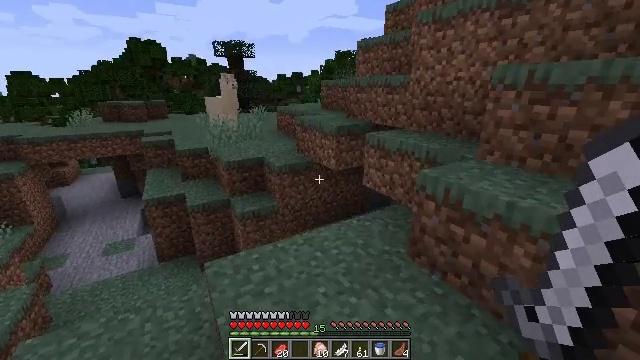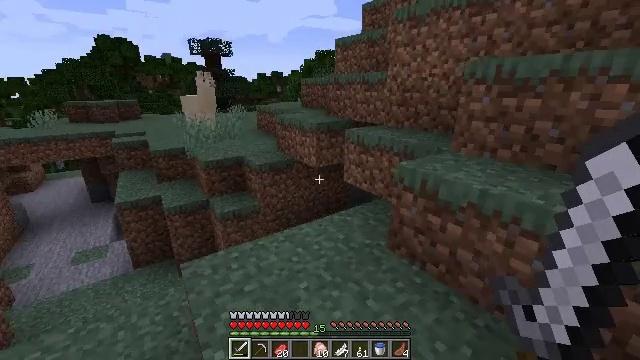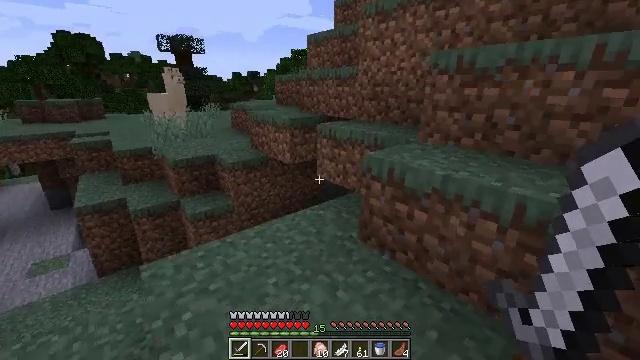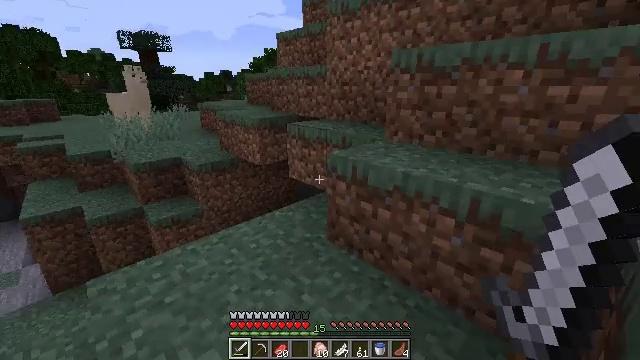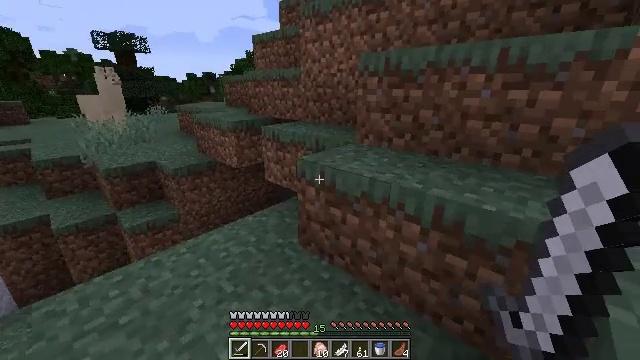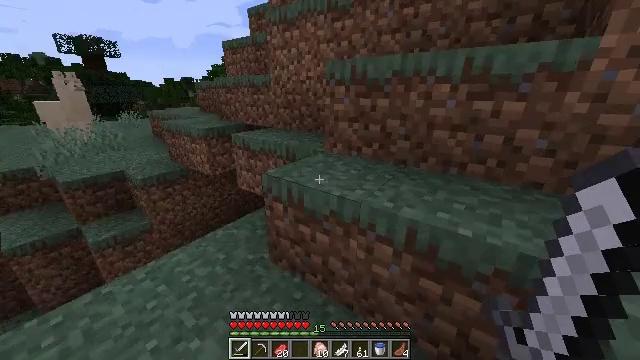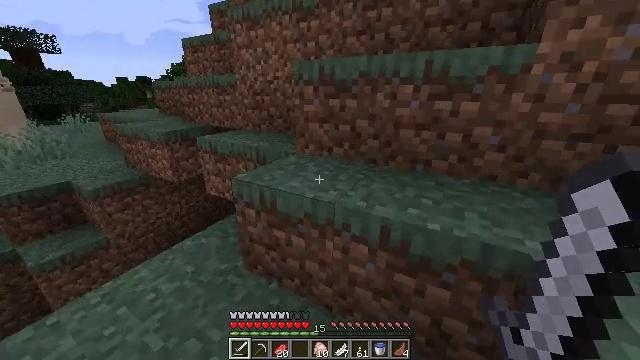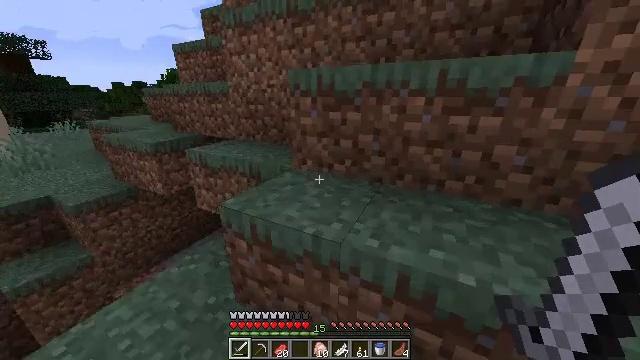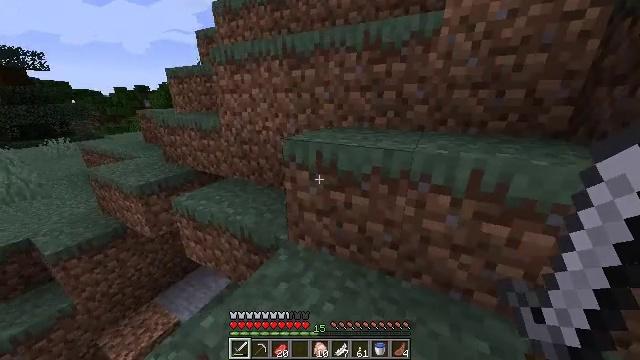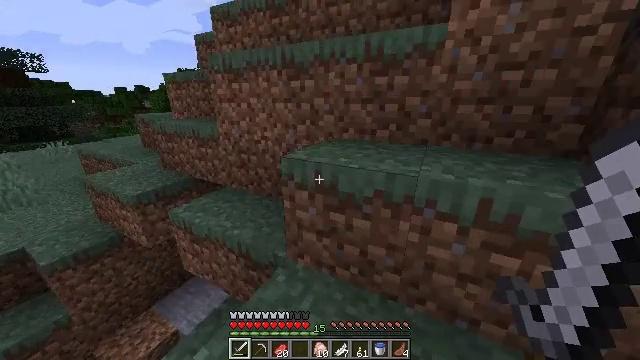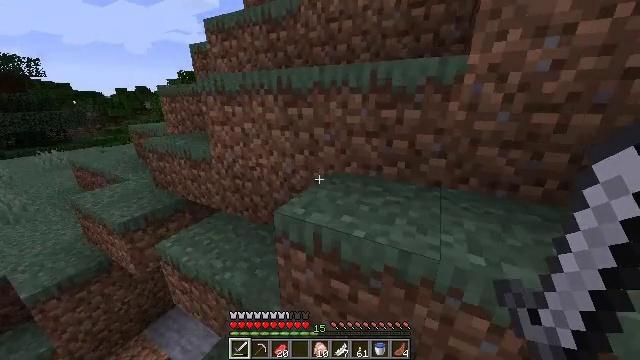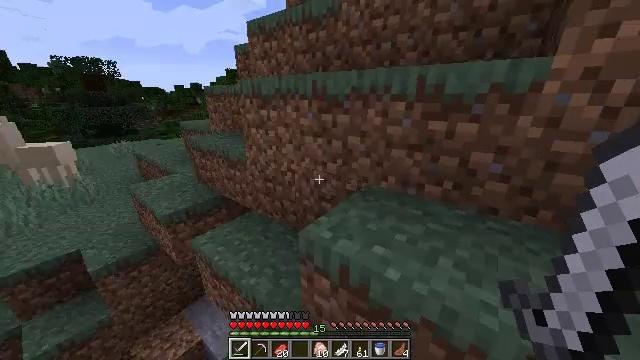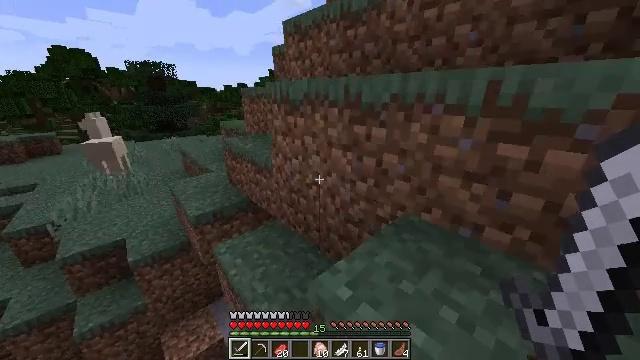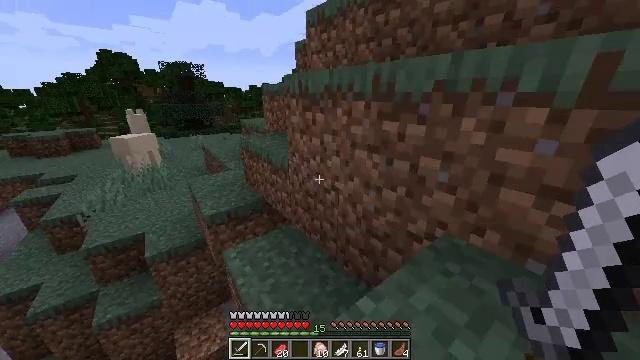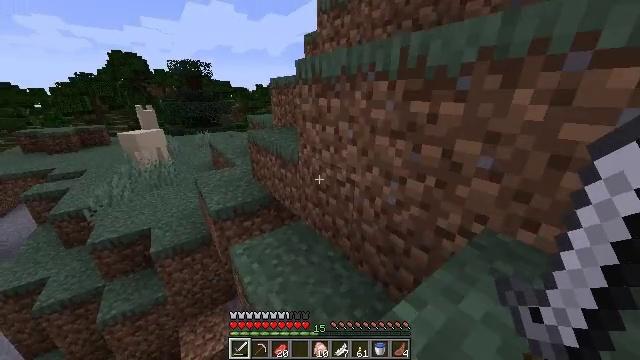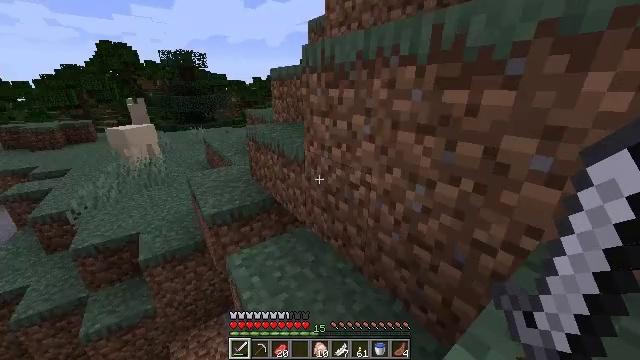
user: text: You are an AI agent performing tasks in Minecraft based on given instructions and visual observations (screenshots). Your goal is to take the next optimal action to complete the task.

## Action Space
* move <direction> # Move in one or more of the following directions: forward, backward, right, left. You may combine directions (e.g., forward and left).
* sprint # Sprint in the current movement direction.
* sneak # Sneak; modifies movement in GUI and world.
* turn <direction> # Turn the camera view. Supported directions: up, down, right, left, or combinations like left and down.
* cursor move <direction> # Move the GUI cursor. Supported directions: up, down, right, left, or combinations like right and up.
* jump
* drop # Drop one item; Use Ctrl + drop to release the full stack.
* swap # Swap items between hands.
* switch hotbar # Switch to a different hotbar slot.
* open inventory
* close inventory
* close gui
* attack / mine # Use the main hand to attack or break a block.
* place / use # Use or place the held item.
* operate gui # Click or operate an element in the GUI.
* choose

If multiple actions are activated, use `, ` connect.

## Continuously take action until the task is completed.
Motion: motion action
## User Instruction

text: Mine grass block from the ground.
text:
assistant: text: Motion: move right, turn right
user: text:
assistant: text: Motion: move forward and move right, turn right
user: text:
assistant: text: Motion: move forward and move right, sprint, turn right
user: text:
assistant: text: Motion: move forward, sprint, turn right
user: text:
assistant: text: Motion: move forward, sprint, turn right
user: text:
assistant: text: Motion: move forward, sprint, turn right
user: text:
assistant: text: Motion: move forward, sprint, turn right, jump
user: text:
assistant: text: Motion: move forward, sprint, jump
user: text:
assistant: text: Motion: move forward, sprint, jump
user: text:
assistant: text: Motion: move forward, sprint, jump
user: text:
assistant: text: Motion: move forward, sprint, turn left and down, jump
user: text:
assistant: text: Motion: move forward, sprint, turn left
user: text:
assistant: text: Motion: move forward, sprint, turn left
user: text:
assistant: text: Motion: move forward, sprint, turn left
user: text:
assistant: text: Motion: move forward, sprint
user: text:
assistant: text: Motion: move forward, sprint
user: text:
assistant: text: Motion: move forward, sprint
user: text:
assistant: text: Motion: move forward, sprint
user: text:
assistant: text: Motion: move forward, sprint
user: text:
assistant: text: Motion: move forward, sprint
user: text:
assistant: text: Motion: move forward, sprint
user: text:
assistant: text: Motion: move forward, sprint, turn left
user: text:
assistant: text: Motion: move forward, sprint, turn left
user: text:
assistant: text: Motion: move forward, sprint, turn left
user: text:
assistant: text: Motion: move forward, sprint, turn left, jump
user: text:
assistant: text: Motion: move forward, sprint, jump
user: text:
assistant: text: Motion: move forward, sprint, jump
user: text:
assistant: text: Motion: move forward, sprint, turn right and up, jump
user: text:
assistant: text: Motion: move forward, sprint, jump
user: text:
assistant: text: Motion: move forward, sprint, turn right, jump